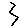
Label: zigzag